Question: i am using 'jquery' to get values from database via 'servlet'. callback function in my script gives me raw information from database.how can i append these values to select option in 'jsp'.
'''
String sql1 = "SELECT * FROM state WHERE country_ref="+countryref+"
PreparedStatement pst1 = db.getConnection().prepareStatement(sql1);
ResultSet j = pst1.executeQuery();
while (j.next()) {
state_id = j.getString(1);
state = j.getString(2);
country_ref = j.getString(3);
location.setState(state);
location.setState_id(state_id);
location.setcountry_ref(country_ref);
pw.println(state_id);
pw.println(state);
pw.println(country_ref);
}
'''
'''
<script>
$(document).ready(function(){
$("#country_id").change(function() {
var xyz = $("option:selected").val();
alert(xyz)
$.get("../Retrive_country?countryREF="+xyz",
{countryREF : xyz },
function(data){
console.log(data);
alert("Data: " + data);
});
});
});
</script>
'''
'''
<div class="span2 clear">
<select name="country_id" id="country_id">
<option>-select-</option>
<option id="blabbb">1</option>
<option id="blabbb">2</option>
<option id="blabbb">3</option>
</select></div>
<div class="span2 clear">
<select name="state_ref" id="state_ref">
<option ></option>
</select></div>
'''

all the strings are state values and integers are stateid.
i want them to be used separately in jsp.
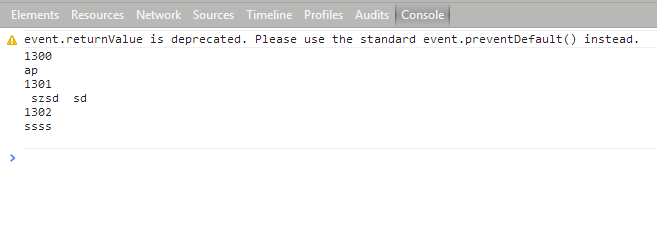
Answer: You should better use a backend JSON encoder. But this manual encode should work, too:
Backend code:
'''
pw.println("[");
while (j.next()) {
state_id = j.getString(1);
state = j.getString(2);
country_ref = j.getString(3);
pw.println("{stateId: " + state_id + ", stateName: "" + state +""},");
}
pw.println("]");
'''
(I'm assuming your state_id is integer)
Client code:
'''
$("#country_id").change(function() {
var xyz = $("option:selected").val();
$.get("../Retrive_country?stateadd_1=none", {countryREF : xyz }, function(data){
var states = eval(data);
$('#state_ref').empty();
$.each(states, function(index, state){
$("<option></option>")
.attr("value", state.stateId).text(state.stateName)
.appendTo('#state_ref');
});
}, 'text');
});
'''
Cheers, from La Paz, Bolivia